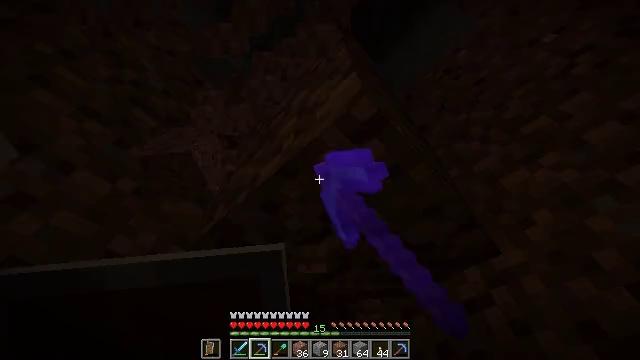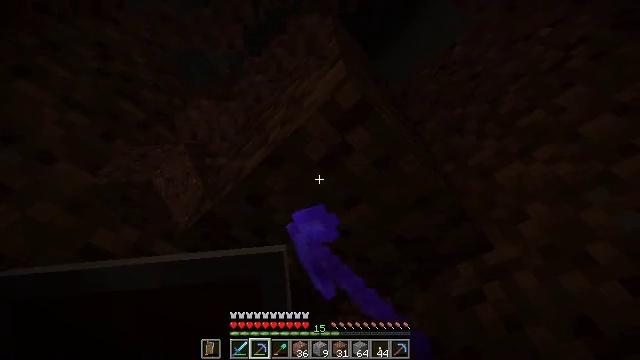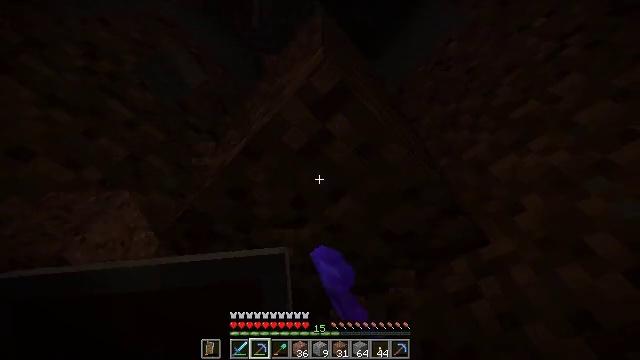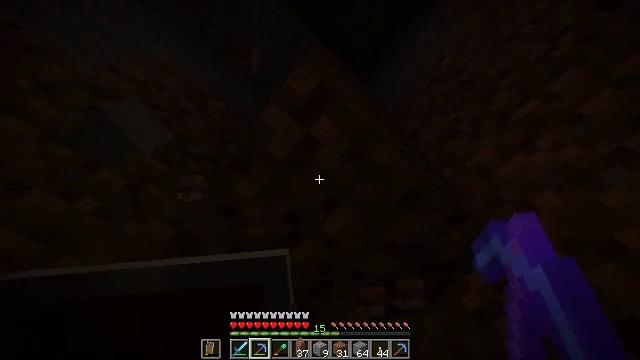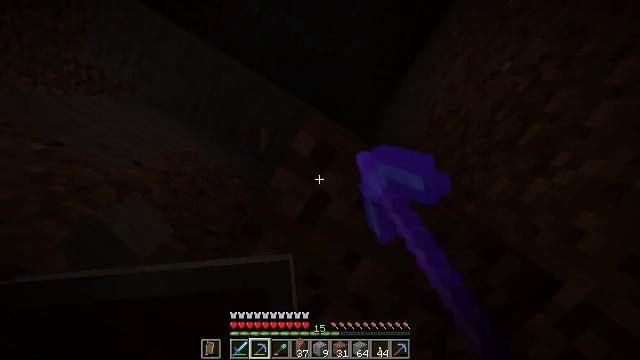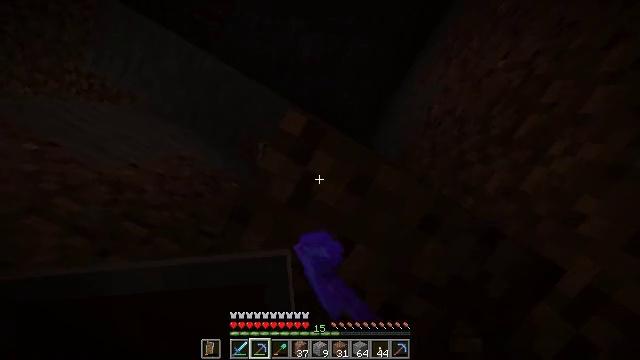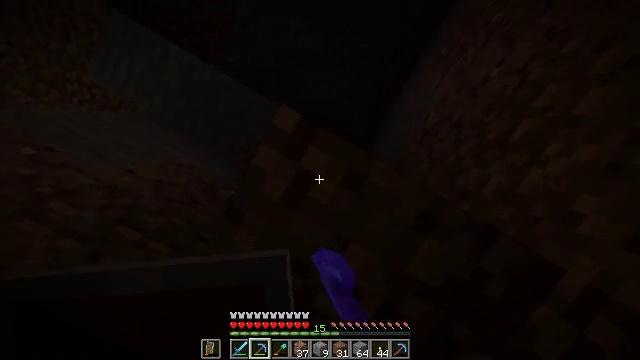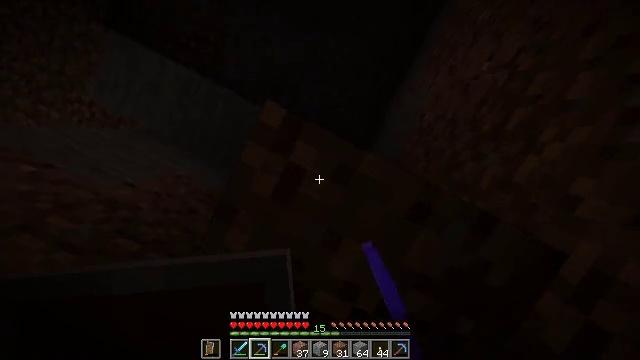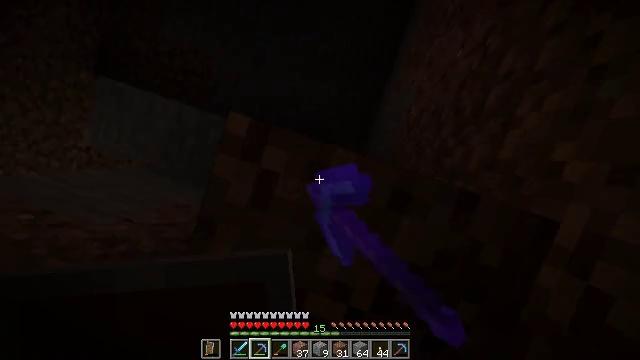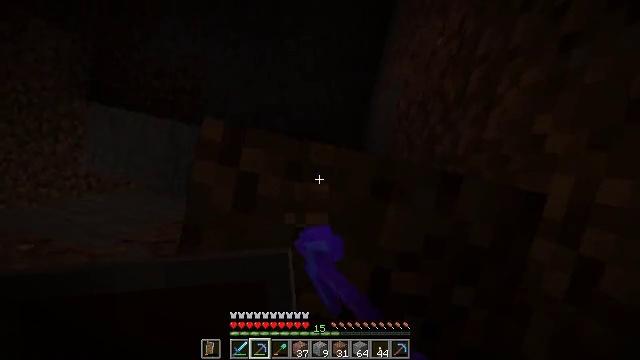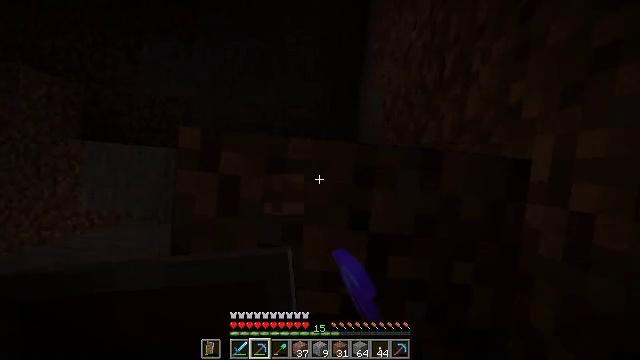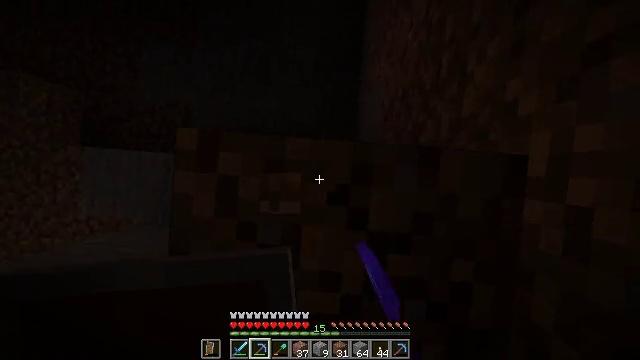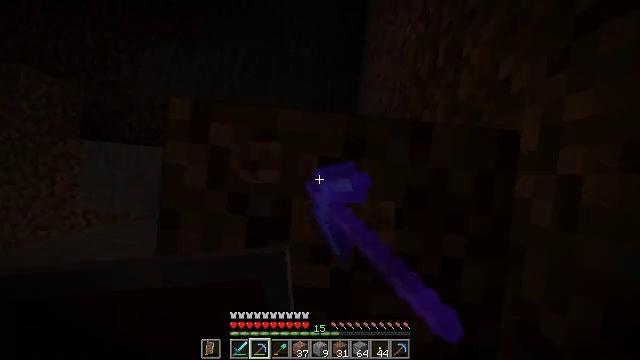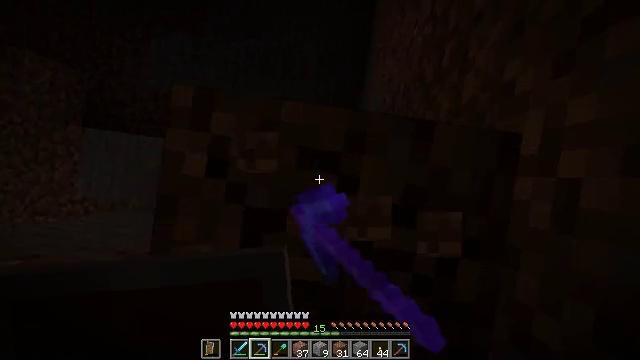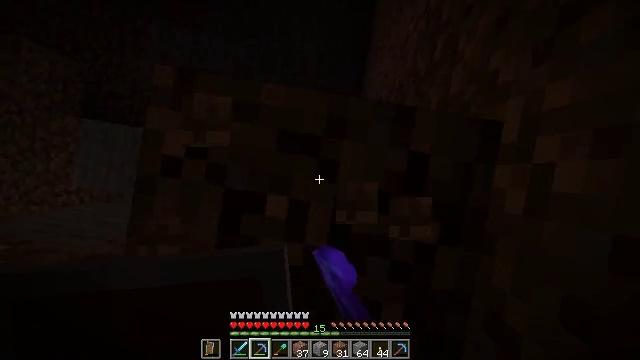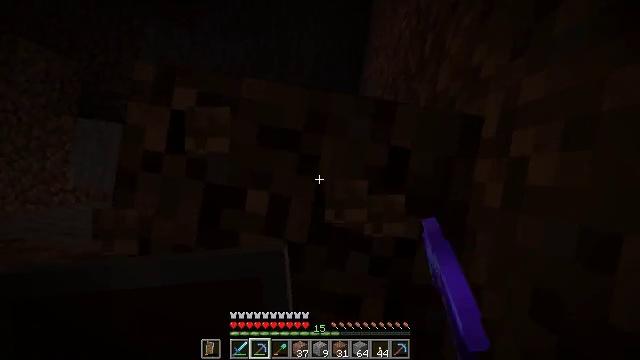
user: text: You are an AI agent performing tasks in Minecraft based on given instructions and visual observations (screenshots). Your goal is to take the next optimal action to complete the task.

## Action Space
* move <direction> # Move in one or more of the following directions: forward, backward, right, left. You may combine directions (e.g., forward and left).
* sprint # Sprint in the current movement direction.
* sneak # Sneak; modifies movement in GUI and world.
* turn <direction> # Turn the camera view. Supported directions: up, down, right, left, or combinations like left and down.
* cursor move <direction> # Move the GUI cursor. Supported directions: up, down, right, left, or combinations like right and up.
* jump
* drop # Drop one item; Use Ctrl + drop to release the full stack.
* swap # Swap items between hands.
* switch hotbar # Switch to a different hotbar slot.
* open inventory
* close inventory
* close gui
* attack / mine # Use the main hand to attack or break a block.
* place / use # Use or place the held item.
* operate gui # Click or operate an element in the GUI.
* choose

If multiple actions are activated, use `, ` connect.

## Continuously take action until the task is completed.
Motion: motion action
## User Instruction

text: Collect dirt by holding left button.
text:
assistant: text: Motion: move forward and move right, sneak, attack / mine
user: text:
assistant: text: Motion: move forward and move right, sneak, turn left and up, attack / mine
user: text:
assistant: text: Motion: move forward, sneak, turn left and up, attack / mine
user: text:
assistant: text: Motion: move forward, sneak, turn left and up, attack / mine
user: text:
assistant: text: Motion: move forward, sneak, turn up, attack / mine
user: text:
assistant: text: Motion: move forward and move right, sneak, turn up, attack / mine
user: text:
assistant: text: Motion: move right, sneak, turn left and up, attack / mine
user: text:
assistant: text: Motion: move right, sneak, turn left and up, attack / mine
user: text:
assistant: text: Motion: move forward and move right, sneak, turn left and up, attack / mine
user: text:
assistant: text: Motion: move forward, sneak, turn left and up, attack / mine
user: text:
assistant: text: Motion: move forward, sneak, attack / mine
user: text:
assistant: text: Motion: move forward, sneak, attack / mine
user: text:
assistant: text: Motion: move right, sneak, turn right, attack / mine
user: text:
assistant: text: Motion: move right, sneak, turn right, attack / mine
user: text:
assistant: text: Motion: move right, sneak, attack / mine
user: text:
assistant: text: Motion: move forward and move right, sneak, attack / mine
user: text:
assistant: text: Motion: move forward and move left, sneak, attack / mine
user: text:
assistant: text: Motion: move forward and move left, sneak, turn left, attack / mine
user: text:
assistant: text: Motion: move forward, sneak, turn left, attack / mine
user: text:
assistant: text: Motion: move forward and move right, sneak, attack / mine
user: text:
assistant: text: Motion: move right, sneak, turn left and up, attack / mine
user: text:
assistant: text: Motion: sneak, attack / mine